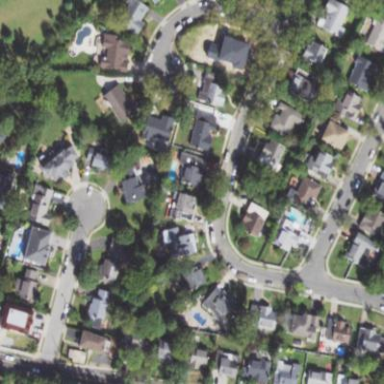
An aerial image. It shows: This residential area consists of single-family homes.